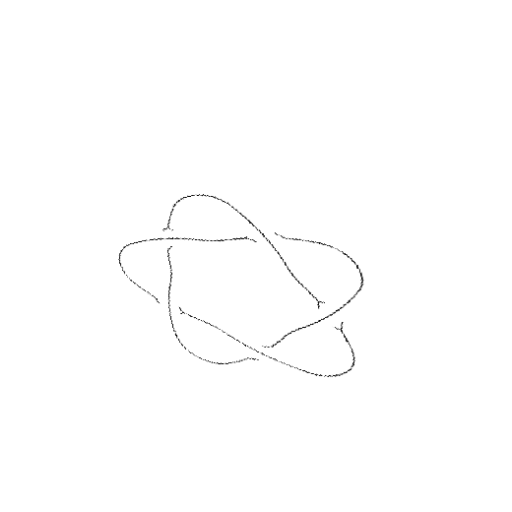
Crossing number: 5